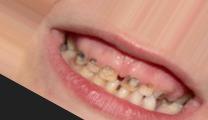
Condition: Caries